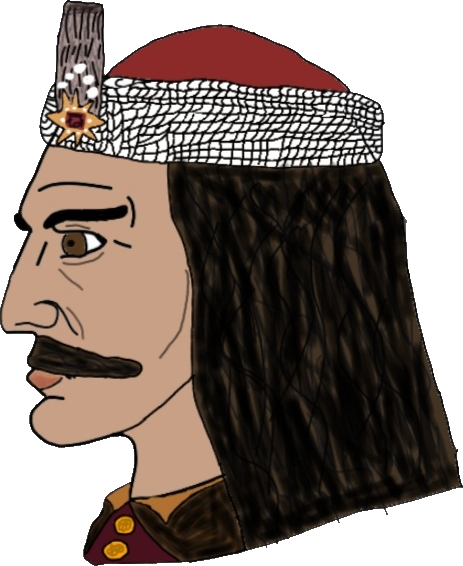
Label: 4_Yes_Chad